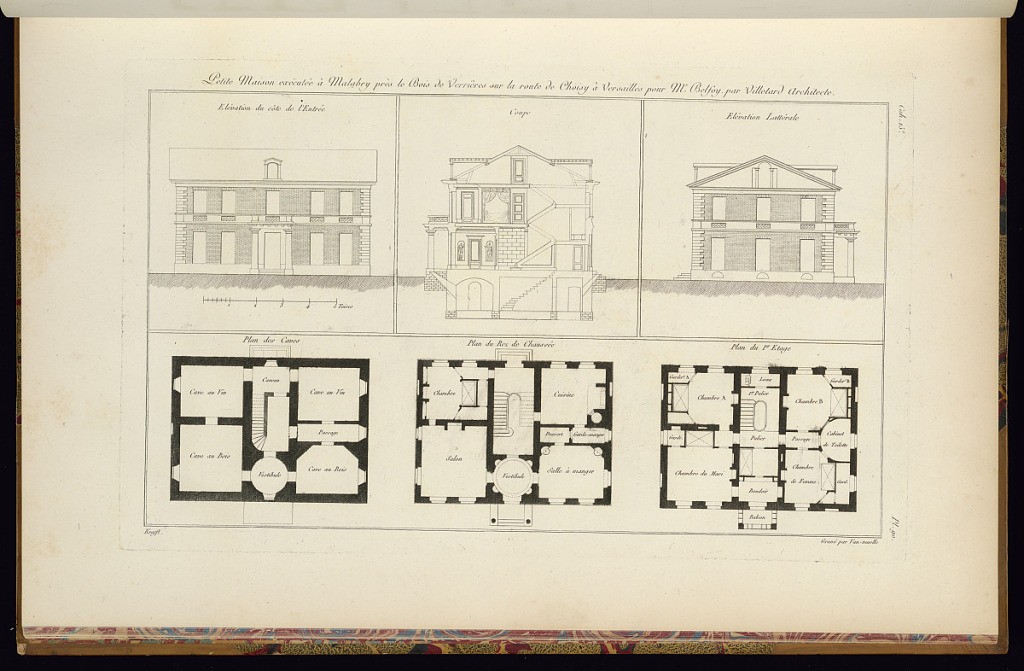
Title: Petite Maison exécutée à Malabry près le Bois de Verrières sur la route de Choisy à Versailles pour Mr. Belfoy par Villetard Architect
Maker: Jean-Charles Krafft, French, 1764 - 1833
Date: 1812
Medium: Etching and engraving on paper
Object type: Print
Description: An architectural print with two exterior elevations, an interior sectional view, and three floor plans for a house. The plate is titled, numbered, and signed